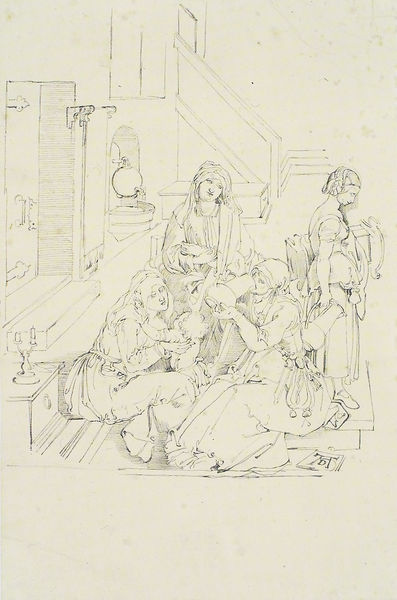
Titel: Geburt Mariens (Kopie nach Dürer)
Künstler: Julius Schnorr von Carolsfeld
Institution: Privatbesitz
Schlagwörter: mann, wasser, frauen, menschen, sitzen, frau, männer, raum, skizze, tür, zeichnung, trinken, signatur, familie, innen, kind, mutter, krug, kopfbedeckung, schrank, arbeiten, baby, treppe, essen, wohnung, kerze, kerzen, leuchter, ad, bad, waschen, becken, bleistift, entwurf, mahlzeit, wasserhahn, kerzenständer, küche, kochen, dürer, zeihnung, waschbecken, albrecht, pulk, fsmilie, beilstift